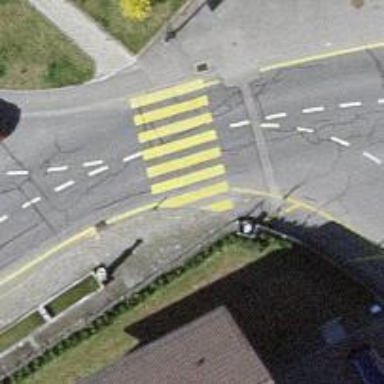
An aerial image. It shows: Pedestrian crossing with zebra markings on the footway.